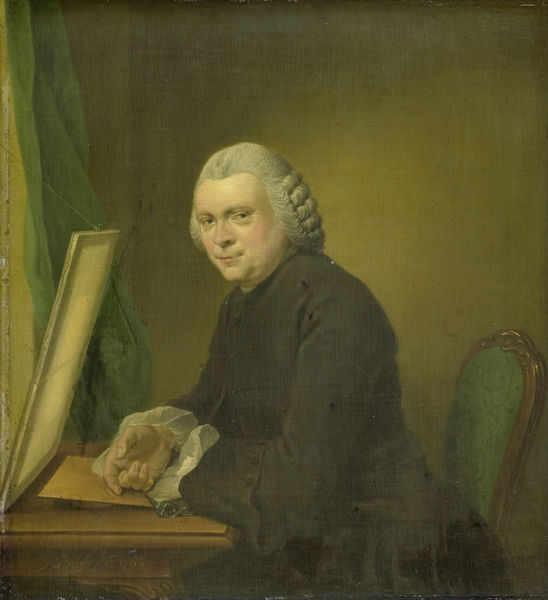
Titel: Portret van Cornelis Ploos van Amstel
Künstler: Jacobus Buys
Standort: Amsterdam
Institution: Rijksmuseum
Schlagwörter: homme, portrait, vert, chaise, drapé, vieillard, papier, travail, plume, cabinet, bureau, cheveux gris, écrit, papie